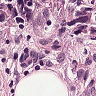
Metastatic tissue present: yes